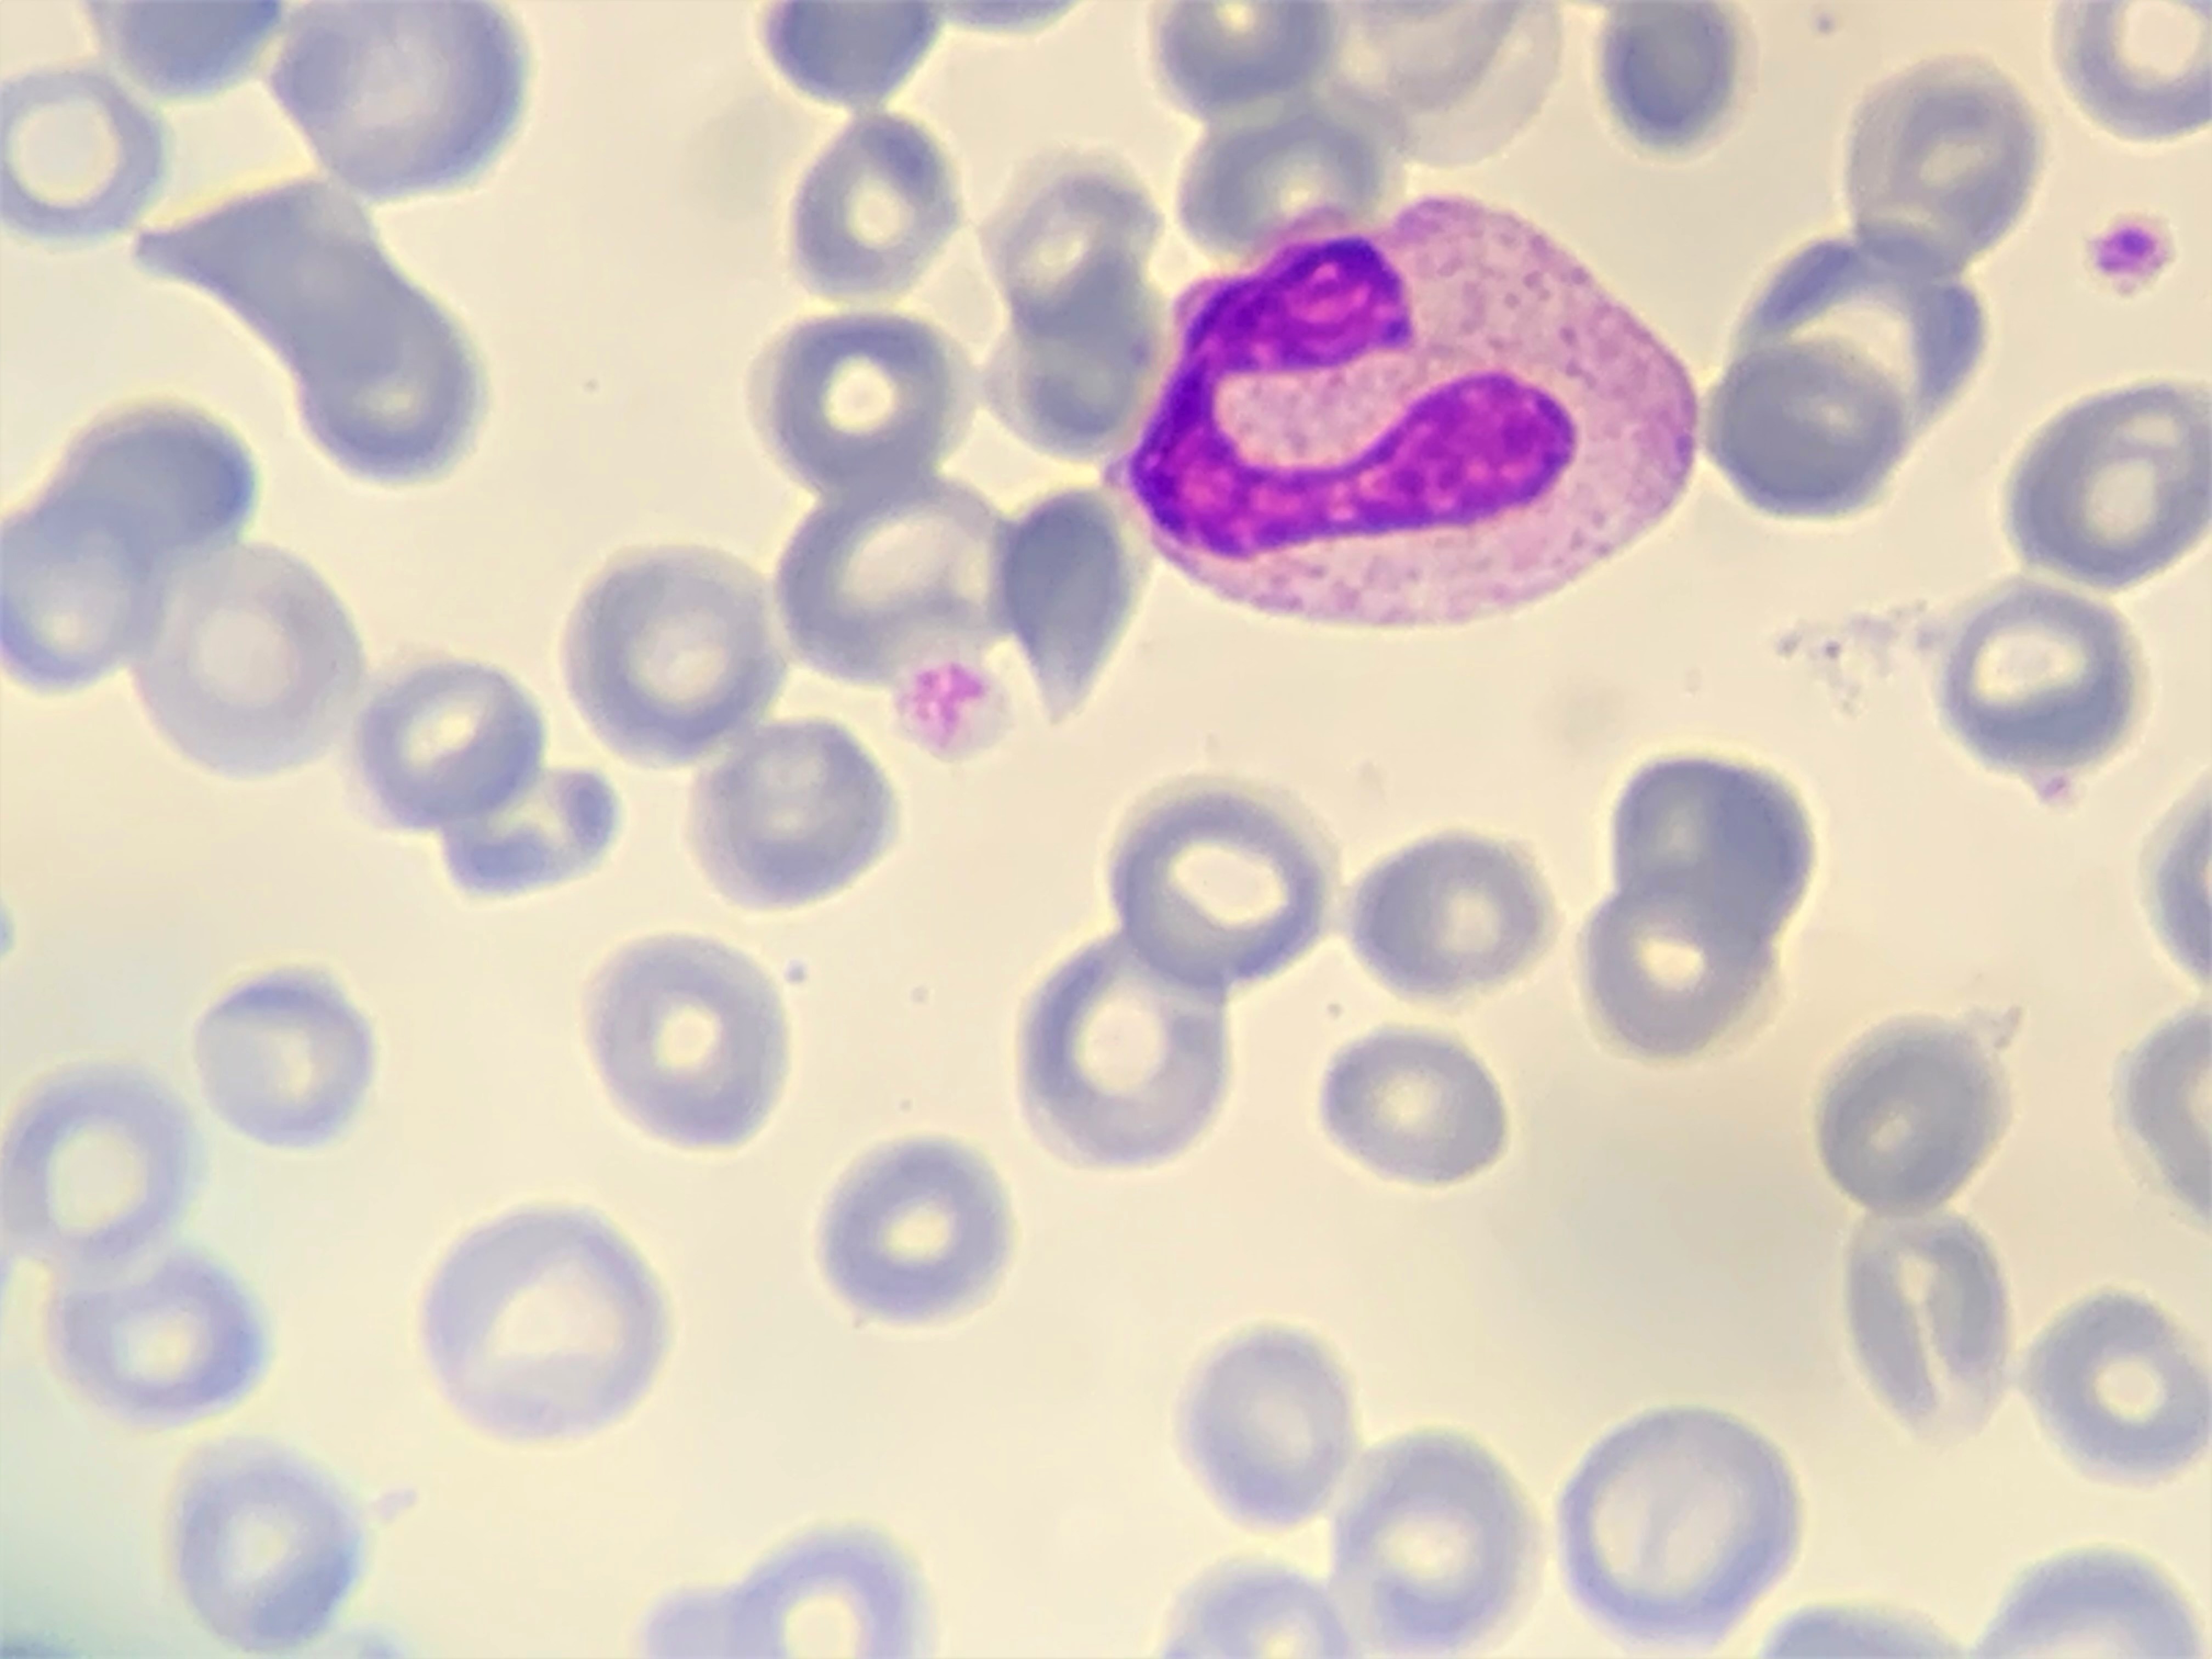
Cell type: BAND CELLS